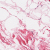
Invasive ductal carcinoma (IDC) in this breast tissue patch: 0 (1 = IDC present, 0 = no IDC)